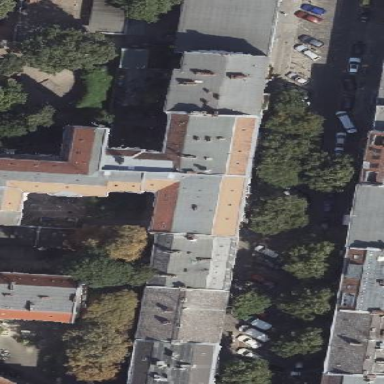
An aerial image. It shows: View of apartment building.